Question: I would like to have a gradient background in OpenGL
I found these two links, but I cannot reproduce it:
<URL>
<URL>
I tried the following of the first link:
'''
// Begin Render
//IntBuffer redBits = null, greenBits = null, blueBits = null;
//gl.glGetIntegerv (GL10.GL_RED_BITS, redBits); // ==> 8
//gl.glGetIntegerv (GL10.GL_GREEN_BITS, greenBits); // ==> 8
//gl.glGetIntegerv (GL10.GL_BLUE_BITS, blueBits); // ==> 8
gl.glDisable(GL10.GL_BLEND);
gl.glDisable(GL10.GL_DITHER);
gl.glDisable(GL10.GL_FOG);
gl.glDisable(GL10.GL_LIGHTING);
gl.glDisable(GL10.GL_TEXTURE_2D);
gl.glShadeModel(GL10.GL_SMOOTH);
float[] vertices = {
0, 0,
320, 0,
0, 480,
320, 480,
};
FloatBuffer vertsBuffer = makeFloatBuffer(vertices);
int[] colors = {
255, 255, 255, 255,
255, 255, 255, 255,
200, 200, 200, 255,
200, 200, 200, 255,
};
IntBuffer colorBuffer = makeIntBuffer(colors);
gl.glVertexPointer(2, GL10.GL_FLOAT, 0, vertsBuffer);
gl.glEnableClientState(GL10.GL_VERTEX_ARRAY);
gl.glColorPointer(4, GL10.GL_UNSIGNED_BYTE, 0, colorBuffer);
gl.glEnableClientState(GL10.GL_COLOR_ARRAY);
gl.glDrawArrays(GL10.GL_TRIANGLE_STRIP, 0, 4);
// End Render
protected static FloatBuffer makeFloatBuffer(float[] arr) {
ByteBuffer bb = ByteBuffer.allocateDirect(arr.length*4);
bb.order(ByteOrder.nativeOrder());
FloatBuffer fb = bb.asFloatBuffer();
fb.put(arr);
fb.position(0);
return fb;
}
protected static IntBuffer makeIntBuffer(int[] arr) {
ByteBuffer bb = ByteBuffer.allocateDirect(arr.length*4);
bb.order(ByteOrder.nativeOrder());
IntBuffer ib = bb.asIntBuffer();
ib.put(arr);
ib.position(0);
return ib;
}
'''
But it just shows a rectangle in the right upper corner. But I don't know if the
glGetIntegerv
would have an effect? Any ideas/links how to make it run?
# SOLUTION
'''
// set orthographic perspective
setOrtho2D(activity, gl);
gl.glDisable(GL10.GL_BLEND);
//gl.glDisable(GL10.GL_DITHER);
gl.glDisable(GL10.GL_FOG);
gl.glDisable(GL10.GL_LIGHTING);
gl.glDisable(GL10.GL_TEXTURE_2D);
gl.glShadeModel(GL10.GL_SMOOTH);
float[] vertices = {
0, 0,
_winWidth, 0,
0, _winHeight,
_winWidth, _winHeight
};
FloatBuffer vertsBuffer = makeFloatBuffer(vertices);
float[] colors = {
1.0f, 1.0f, 1.0f, 1.0f,
1.0f, 1.0f, 1.0f, 1.0f,
0.2f, 0.2f, 0.2f, 1.0f,
0.2f, 0.2f, 0.2f, 1.0f
};
FloatBuffer colorBuffer = makeFloatBuffer(colors);
gl.glVertexPointer(2, GL10.GL_FLOAT, 0, vertsBuffer);
gl.glEnableClientState(GL10.GL_VERTEX_ARRAY);
gl.glColorPointer(4, GL10.GL_FLOAT, 0, colorBuffer);
gl.glEnableClientState(GL10.GL_COLOR_ARRAY);
gl.glDrawArrays(GL10.GL_TRIANGLE_STRIP, 0, 4);
'''
I forgot to comment in the perspective line again. I also changed the vertices layed order from "U" shape to the "Z" shape (as commented from Nick).
Now it looks like how I want it:
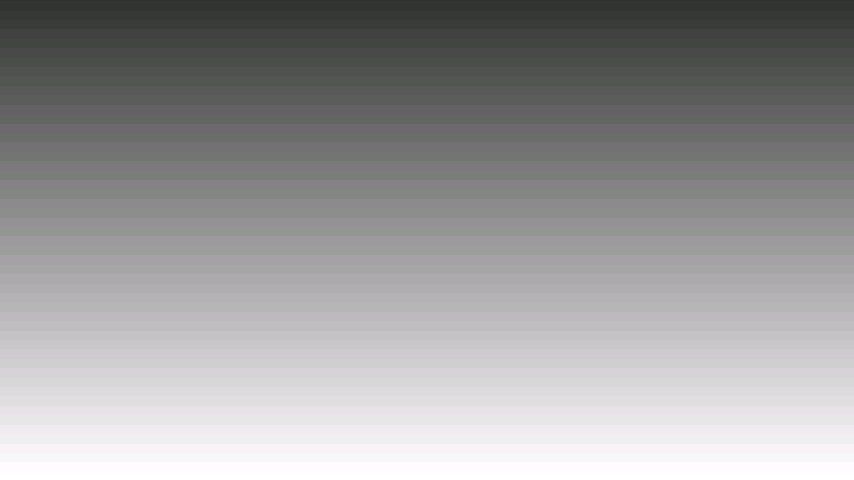
Answer: This is a problem:
'''
int[] colors;
....
gl.glColorPointer(4, GL10.GL_UNSIGNED_BYTE, 0, colorBuffer);
'''
You are using signed four-byte integers for your color channels, and then telling opengl that they are unsigned one-byte integers. You should be using a buffer full of unsigned bytes.
It would be easier however, to just use floats instead:
'''
float[] colors = {
1.0f, 1.0f, 1.0f, 1.0f,
1.0f, 1.0f, 1.0f, 1.0f,
0.5f, 0.5f, 0.5f, 1.0f,
0.5f, 0.5f, 0.5f, 1.0f,
};
float vertices[] = {
0, 0,
800, 0,
0, 480,
480, 800,
};
FloatBuffer colorBuffer = makeFloatBuffer(colors);
gl.glColorPointer(4, GL10.GL_FLOAT, 0, colorBuffer);
'''